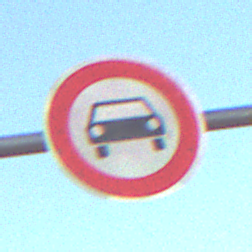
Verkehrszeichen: VerbotKraftwagen
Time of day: SunriseSunset
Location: Outdoor (Nature)
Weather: Clear
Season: NotSpecified
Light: Natural